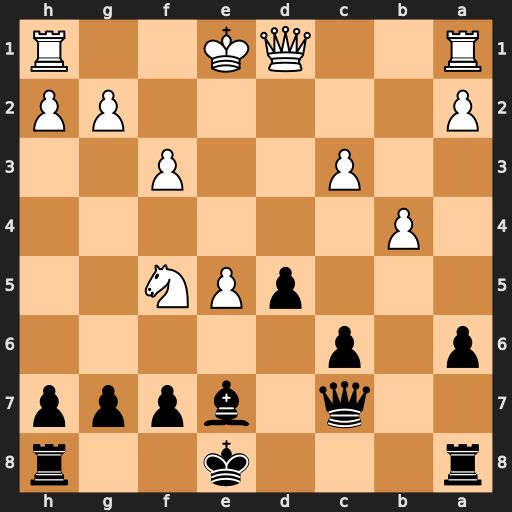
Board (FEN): r3k2r/2q1bppp/p1p5/3pPN2/1P6/2P2P2/P5PP/R2QK2R
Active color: b
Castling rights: KQkq
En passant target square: -
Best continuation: Qxe5+ Kf2 Qxf5